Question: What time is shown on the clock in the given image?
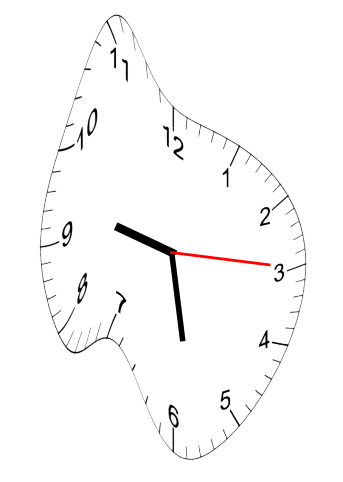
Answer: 09:28:15